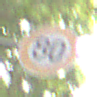
Verkehrszeichen: Geschwindigkeit80
Umgebung: Outdoor, Urban
Tageszeit: MorningAfternoon
Wetter: Overcast
Licht: Natural
Jahreszeit: NotSpecified
Kontrast: LowContrast